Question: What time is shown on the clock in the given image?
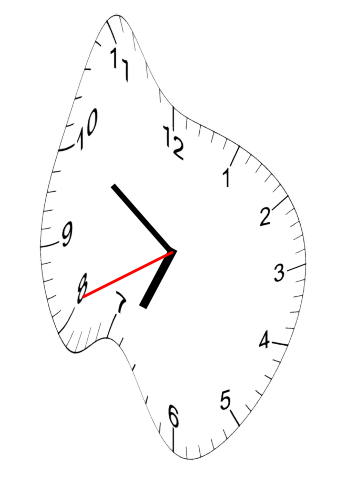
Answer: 06:50:41